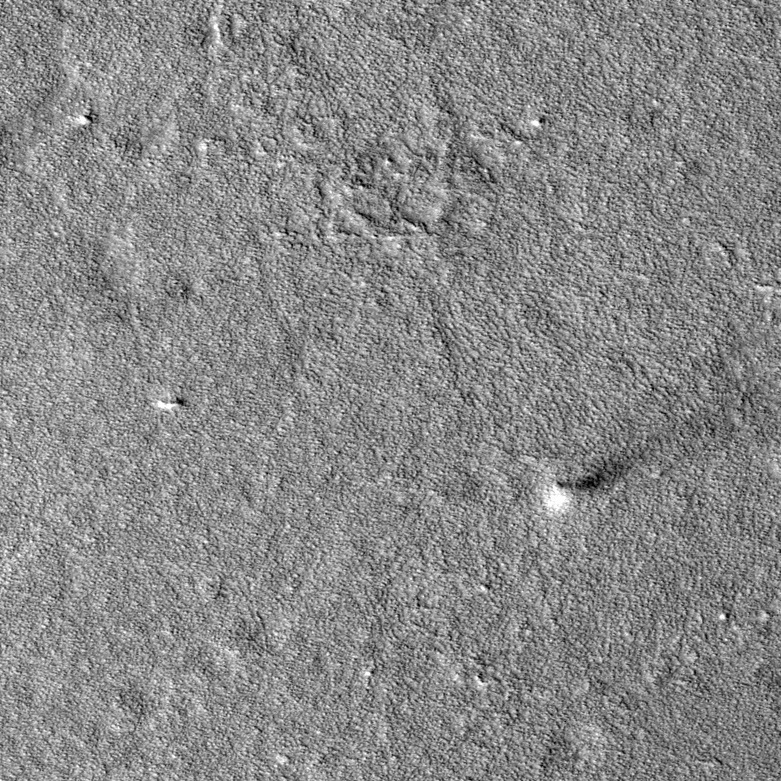
Label: dustdevil